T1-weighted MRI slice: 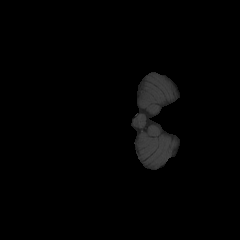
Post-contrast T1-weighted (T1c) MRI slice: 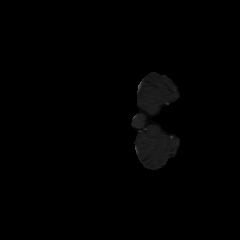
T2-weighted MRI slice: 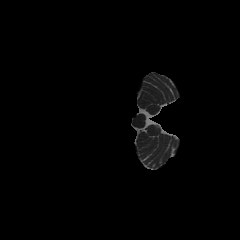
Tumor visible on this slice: no